Question: When clicking on the "Print Ticket" button Javascript is throwing an syntax error in firebug indicating "Expected expression, got end of script" However this is a straight forward bit of php/javascript code so i'm at a loss for the syntax problem. This button is not addressed by any Jquery function and I don't see any conflicting single/double quotes???

'''
echo "<div style='height:550px; width:900px;' id='btarget'><div id='tcontrol'>";
if ($var1v!=="Paid" && $_SESSION['tickstatus']!=="Closed,Complete") {echo "<input name='reschtick' id='reschtick' type='button' value='RESCHEDULE' /><input name='closetick' id='closetick' type='button' value='CLOSE TICKET' />";}
echo $varv1;
echo '<input type="button" value="PRINT TICKET" onclick="http://www.thetargetdomain.com/ops/includes/pdfconveview.php?dispinv='.$_GET[vtick].'&action=eview" />';
echo "</div>
'''
If I view this in source i get:
'''
<input type="button" onclick="http://www.thetargetdomain.com/ops/includes/pdfconveview.php?dispinv=<PHONE>&amp;action=eview" value="PRINT TICKET">
'''
if I enter in the SRC url as shown above directly into the browser it works fine. It just has some issue with triggering from the button click.
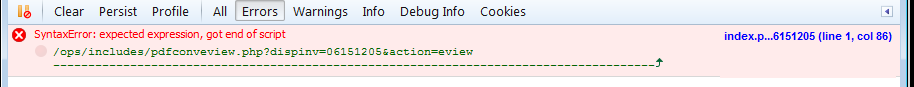
Answer: That makes no sense. You are assigning a URL to a onclick, that is wrong.
If you want to go to a page, you need to set the window location or wrap the button in an anchor.
'''
onclick="window.location.href='http://www.example.com';"
'''
Using inline events is bad practice.